Question: An .xcworkspace with Cocoa-Pods managing dependencies returns this warning: "Auto property synthesis will not synthesize property 'selection'; it will be implemented by its superclass, use @dynamic to acknowledge intention" in FBFriendPickerViewController.h; and the same for 'allowsMultipleSelection' in FBPeoplePickerViewController.h.
Commenting out '@property (nonatomic, copy, readwrite) NSArray *selection;' & '@property (nonatomic) BOOL allowsMultipleSelection;' did not have any effect on the .xcworkspace at all. Targets build without a problem. The warning is annoying though. It pops up for every build no matter what the target:

What do you recommend to deal with these warnings?
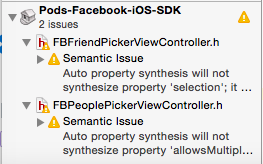
Answer: Like the warning suggests, one option is to add '@dynamic selection;' to the implementation in 'FBFriendPickerViewController.m' and '@dynamic allowsMultipleSelection;' to the implementation in 'FBPeoplePickerViewController.m' (you could also use a #pragma directive to silence the warning, or as you suggest, comment out the superfluous declaration entirely).
Of course if you're using CocoaPods then the Facebook SDK is likely not under source control, so your fix would be short-lived unless you add it to source control - but in that case you might be better off upgrading to the new 4.2 SDK instead, which has been split into multiple frameworks. In your podfile replace
'Facebook-iOS-SDK (~> 3.23.0)' (or whatever version you have) with
'FBSDKCoreKit (~> 4.2)', 'FBSDKLoginKit (~> 4.2)' and 'FBSDKShareKit (~> 4.2)' then run 'pod update'. There are a lot of API changes, though most of it is just importing the right framework of the three, and changing the 'FB' prefix to 'FBSDK' - but some of the stuff, e.g. the login API has been completely changed (mostly simplified, luckily). See more in the upgrade guide <URL>.
An easy solution if you don't want to upgrade the Facebook SDK is to modify your podfile with a line like this:
'pod 'Facebook-iOS-SDK', '~> 3.23.0', :inhibit_warnings => true'
Then run 'pod update' - this will suppress all warnings from only that framework. I'm generally not a fan of suppressing warnings, but since this is fairly benign, and an upgrade may be non-trivial depending on your usage, this might be the lesser evil compared to becoming "warning blind" because you just get used to always having warnings (e.g. you don't notice when some less benign issue appears).